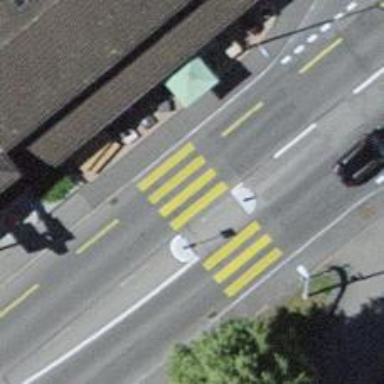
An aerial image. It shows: Uncontrolled zebra crossing with notable zebra markings.